Question: This is my database table:

I am saving some user information in Firebase through POJO class during installation i.e. name, photo, phone number. Later on in app user can add trusted contact I am adding it creating a nested child in same user table using POJO class.
My question is how to get this trustedcontact value from firebase i.e. contactname1, contactnumber1?
This is my POJO class:
'''
package com.example.fizatanveerkhan.citycops;
import java.util.HashMap;
public class UserInformation {
private String uphone;
private String uphoto ;
private String uname;
private String address;
private String contactname1;
private String contactnumber1;
public UserInformation()
{
}
public UserInformation(String phonenumber, String uphoto,String uname, String add, String cn1, String cb1)
{
this.uphone=phonenumber;
this.uphoto=uphoto;
this.uname= uname;
this.address=add;
this.contactname1=cn1;
this.contactnumber1=cb1;
}
public void setUphone(String uphone) {
this.uphone = uphone;
}
public void setUname(String uname) {
this.uname = uname;
}
public void setUphoto(String uphoto) {
this.uphoto = uphoto;
}
public void setAddress(String address) {
this.address = address;
}
public void setContactname1(String contactname1) {
this.contactname1 = contactname1;
}
public String getUphoto() {
return uphoto;
}
public String getUphone() {
return uphone;
}
public String getUname() {
return uname;
}
public String getAddress(){return address;}
public String getContactname1() {
return contactname1;
}
public String getContactnumber1() {
return contactnumber1;
}
public void setContactnumber1(String contactnumber1) {
this.contactnumber1 = contactnumber1;
}
}
'''
This is how I am saving contact it is saving successfully creating a nested child in users table with nested elements contactname1: -----, contactname2----
'''
public void upload()
{
firebaseDatabase.addValueEventListener(new ValueEventListener() {
@Override
public void onDataChange(@NonNull DataSnapshot dataSnapshot) {
UserInformation upload1 = new UserInformation();
if(number1 != null )
{ upload1.setContactnumber1(number1);
if(name1 != null)
{
upload1.setContactname1(name1);
}
firebaseDatabase.child("TrustedContact1").setValue(upload1);
}
}
@Override
public void onCancelled(@NonNull DatabaseError databaseError) {
}
});
}
'''
And this is how I am trying to retrieve contact toast shows the user name n but not contactname fromdbname1
'''
firebaseDatabase= database.getReference("USERS").child(uid);
ValueEventListener eventListener = new ValueEventListener() {
@Override
public void onDataChange(DataSnapshot dataSnapshot) {
if (dataSnapshot.exists()) {
current_user = dataSnapshot.getValue(UserInformation.class);
String n = current_user.getUname();
fromdbname1 = current_user.getContactname1();
Toast.makeText(getApplicationContext(), fromdbname1,
Toast.LENGTH_LONG).show();
Toast.makeText(getApplicationContext(), n,
Toast.LENGTH_LONG).show();
}
}
@Override
public void onCancelled (DatabaseError databaseError){
Toast.makeText(getApplicationContext(), "Error Loading UserDetails",
Toast.LENGTH_LONG).show();
}
};
firebaseDatabase.addListenerForSingleValueEvent(eventListener);
'''
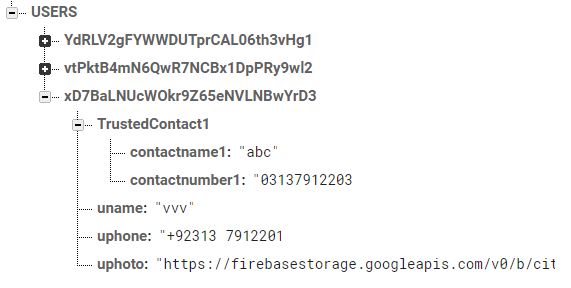
Answer: You can get the trusted contact using this schema . you have to match between response class and POJO class ,because you code is waiting for uphoto,uphone,uname,address,contacename1 and contactnumber1 as viarables,but you have uphoto,uphone,uname,address as variables and an object that named TrustedContact1 that contains contacename1 and contactnumber1 , in you case you should use :
'''
package com.example.fizatanveerkhan.citycops;
import java.util.HashMap;
public class UserInformation {
private String uphone;
private String uphoto ;
private String uname;
private String address;
private TrustedContact1 TrustedContact1;
// use inner class on create class in another file
class TrustedContact1{
public TrustedContact1(){
}
private String contactname1;
private String contactnumber1;
}
// getters and seeters
}
'''